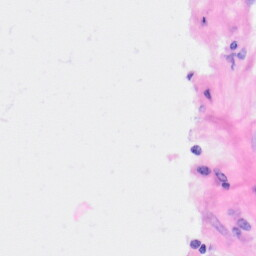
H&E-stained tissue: Kidney